Question: I am trying to learn php today and I on the part of experimenting. I encountered problem using the drop down list, if and else and the function.
It's seems that its not working. I have no idea how to debug it. What I'm trying to do is that when the user selects "employed", it will simply return a "Do THIS!" text. but if the user selects any of the 3 (self employed, Voluntary member & OFW), it will display "DO THAT!".
It's really simple but i can't get it work, i just started php 6 hours ago. :)
Please help!
'''
<form method="POST">
Salary: <input id="salarytext" type="text" name="salary" onkeypress="return isNumberKey(event)"><br>
Membership Type:
<select name="membershiptype">
<option value="employed">Employed</option>
<option value="SE">Self Employed</option>
<option value="VM">Voluntary Member</option>
<option value="OFW">OFW</option>
</select>
<br/>
<input type="submit" />
</form>
<?php
$a = (isset($_POST['salary'])) ? $_POST['salary'] : '';
$b = (isset($_POST['membershiptype'])) ? $_POST['membershiptype'] : '';
function employed () {
if (empty ($a)) {echo "";}
elseif ($a<10000) {$a * 2.0}
elseif ($a<20000) {$a * 2.3}
elseif ($a<30000) {$a * 2.7}
elseif ($a>30000) {$a * 3.0}
}
function sevmofw() {
if (empty ($a)) {echo "";}
elseif ($a<10000) { $a * 1.3}
elseif ($a<20000) { $a * 1.5}
elseif ($a<30000) { $a * 1.8}
elseif ($a>30000) { $a * 2.0}
}
if ( $_POST['membershiptype'] == 'employed' ){employed();
} elseif ( $_POST['membershiptype'] == 'SE' ){sevmofw();
} elseif ( $_POST['membershiptype'] == 'VM' ){sevmofw();
} elseif ( $_POST['membershiptype'] == 'OFW' ){sevmofw();
}
?>
'''
Here's a flowchart of what i'm trying to do.

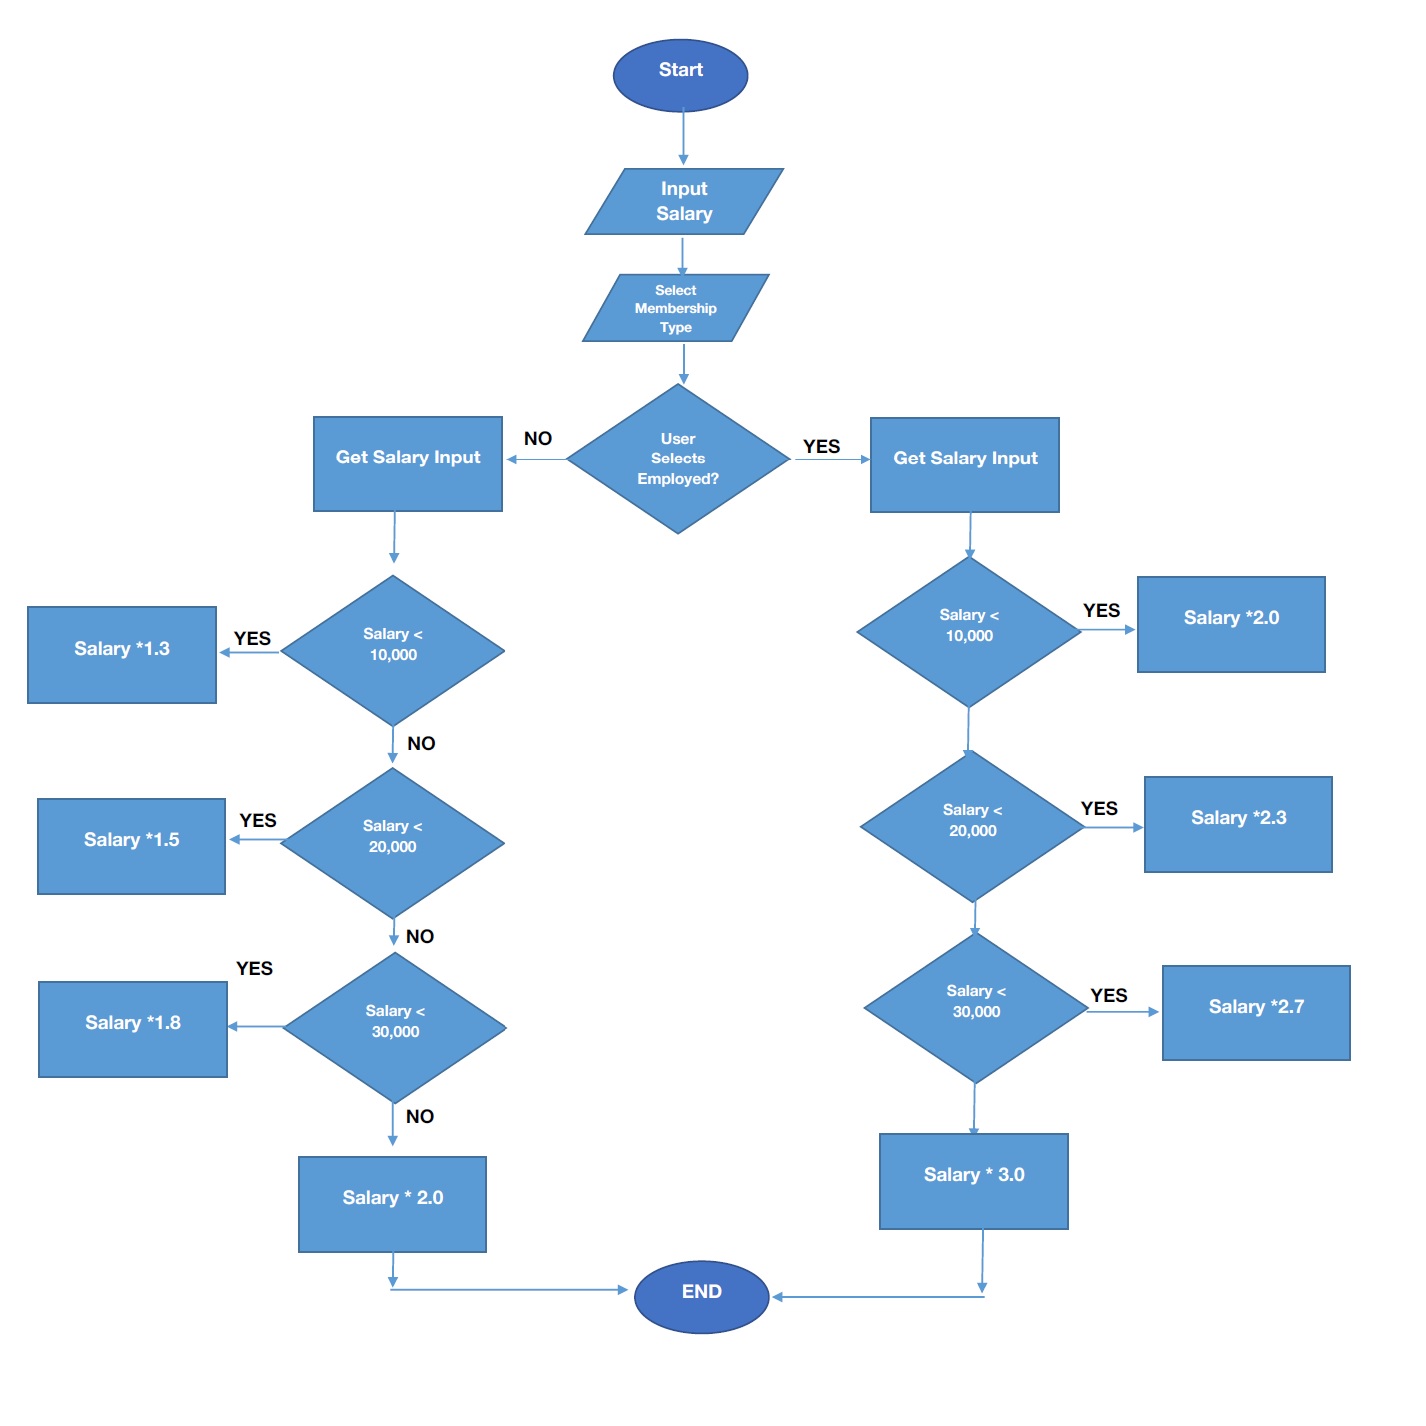
Answer: '''
<select name="membershiptype" method="POST">
<option value="Employed" name="employed">Employed</option>
<option value="SE" name="sevmofw">Self Employed</option>
<option value="VM" name="sevmofw">Voluntary Member</option>
<option value="OFW" name="sevmofw">OFW</option>
</select>
'''
should be
'''
<select name="membershiptype">
<option value="employed">Employed</option>
<option value="SE">Self Employed</option>
<option value="VM">Voluntary Member</option>
<option value="OFW">OFW</option>
</select>
'''
and your code should be
'''
if (isset($_POST['membershiptype'])) {
if ( $_POST['membershiptype'] == 'employed' ){
employed();
} elseif ( $_POST['membershiptype'] == 'SE' ){
sevmofv();
}
}
'''
...